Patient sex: M
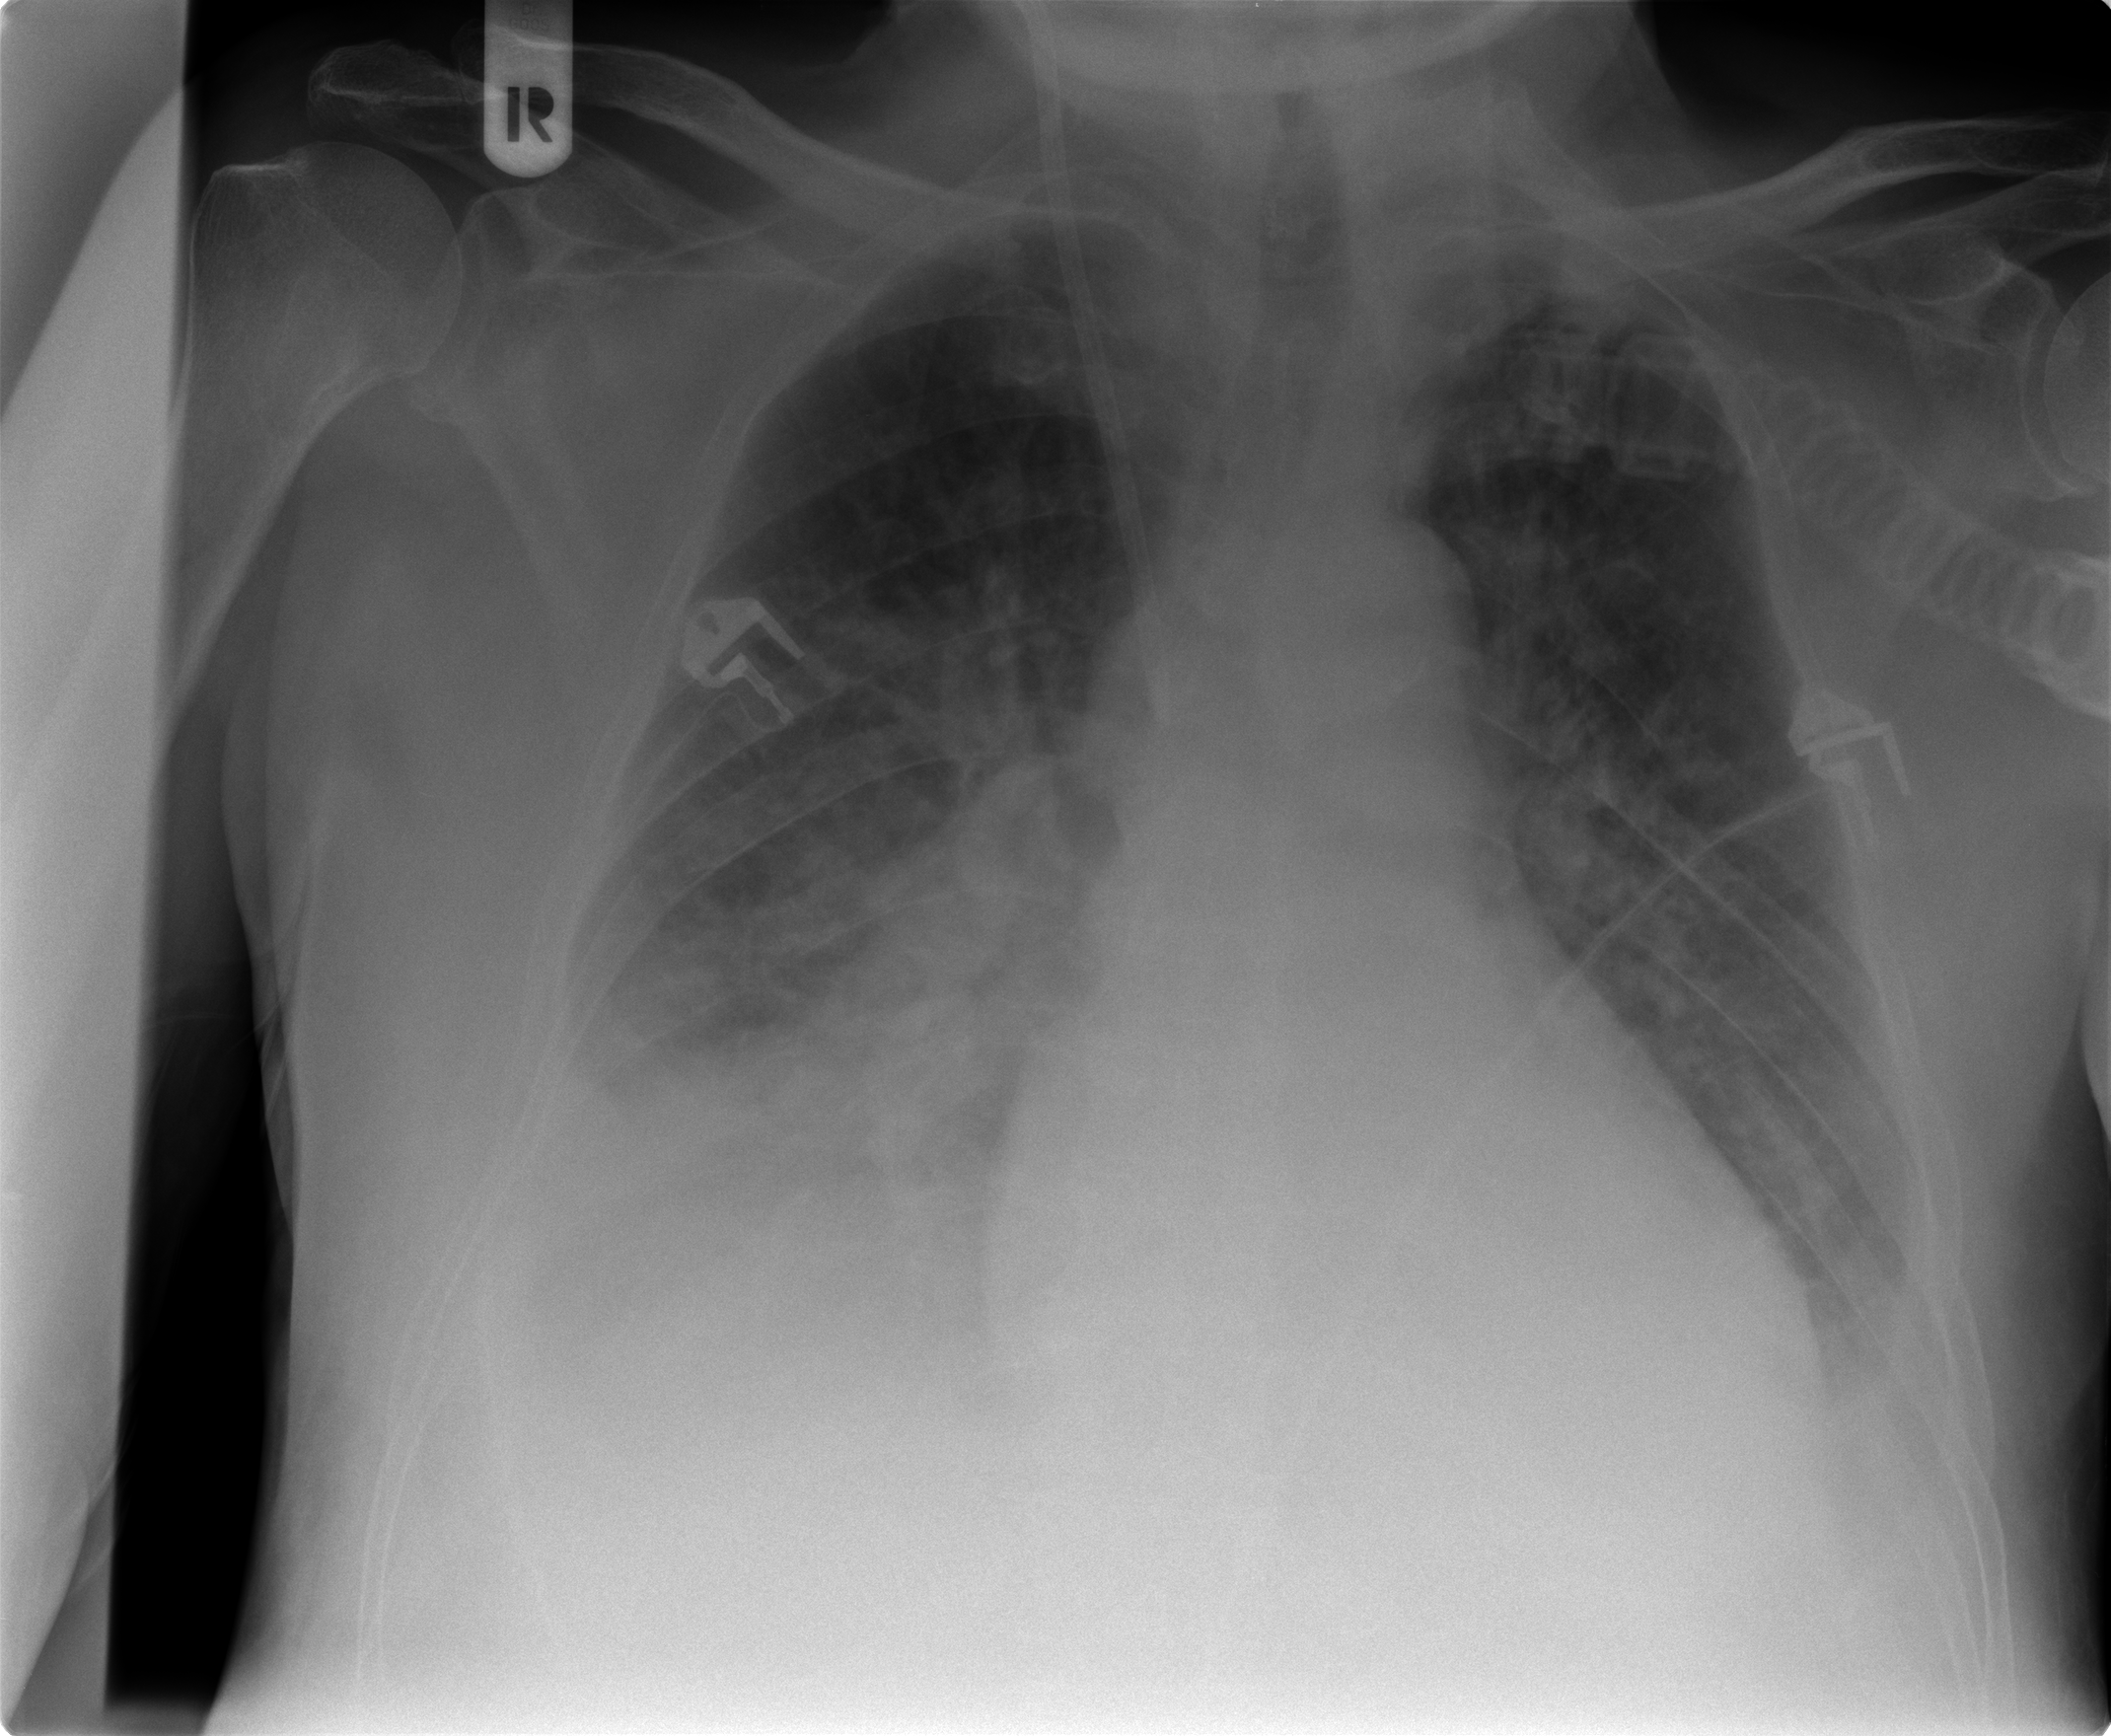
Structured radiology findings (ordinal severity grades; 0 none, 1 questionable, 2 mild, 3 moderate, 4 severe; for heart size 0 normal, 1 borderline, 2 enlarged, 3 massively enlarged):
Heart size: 0
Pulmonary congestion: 2
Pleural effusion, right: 3
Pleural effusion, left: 2
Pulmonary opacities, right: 3
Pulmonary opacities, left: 2
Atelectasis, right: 3
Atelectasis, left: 2